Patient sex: M
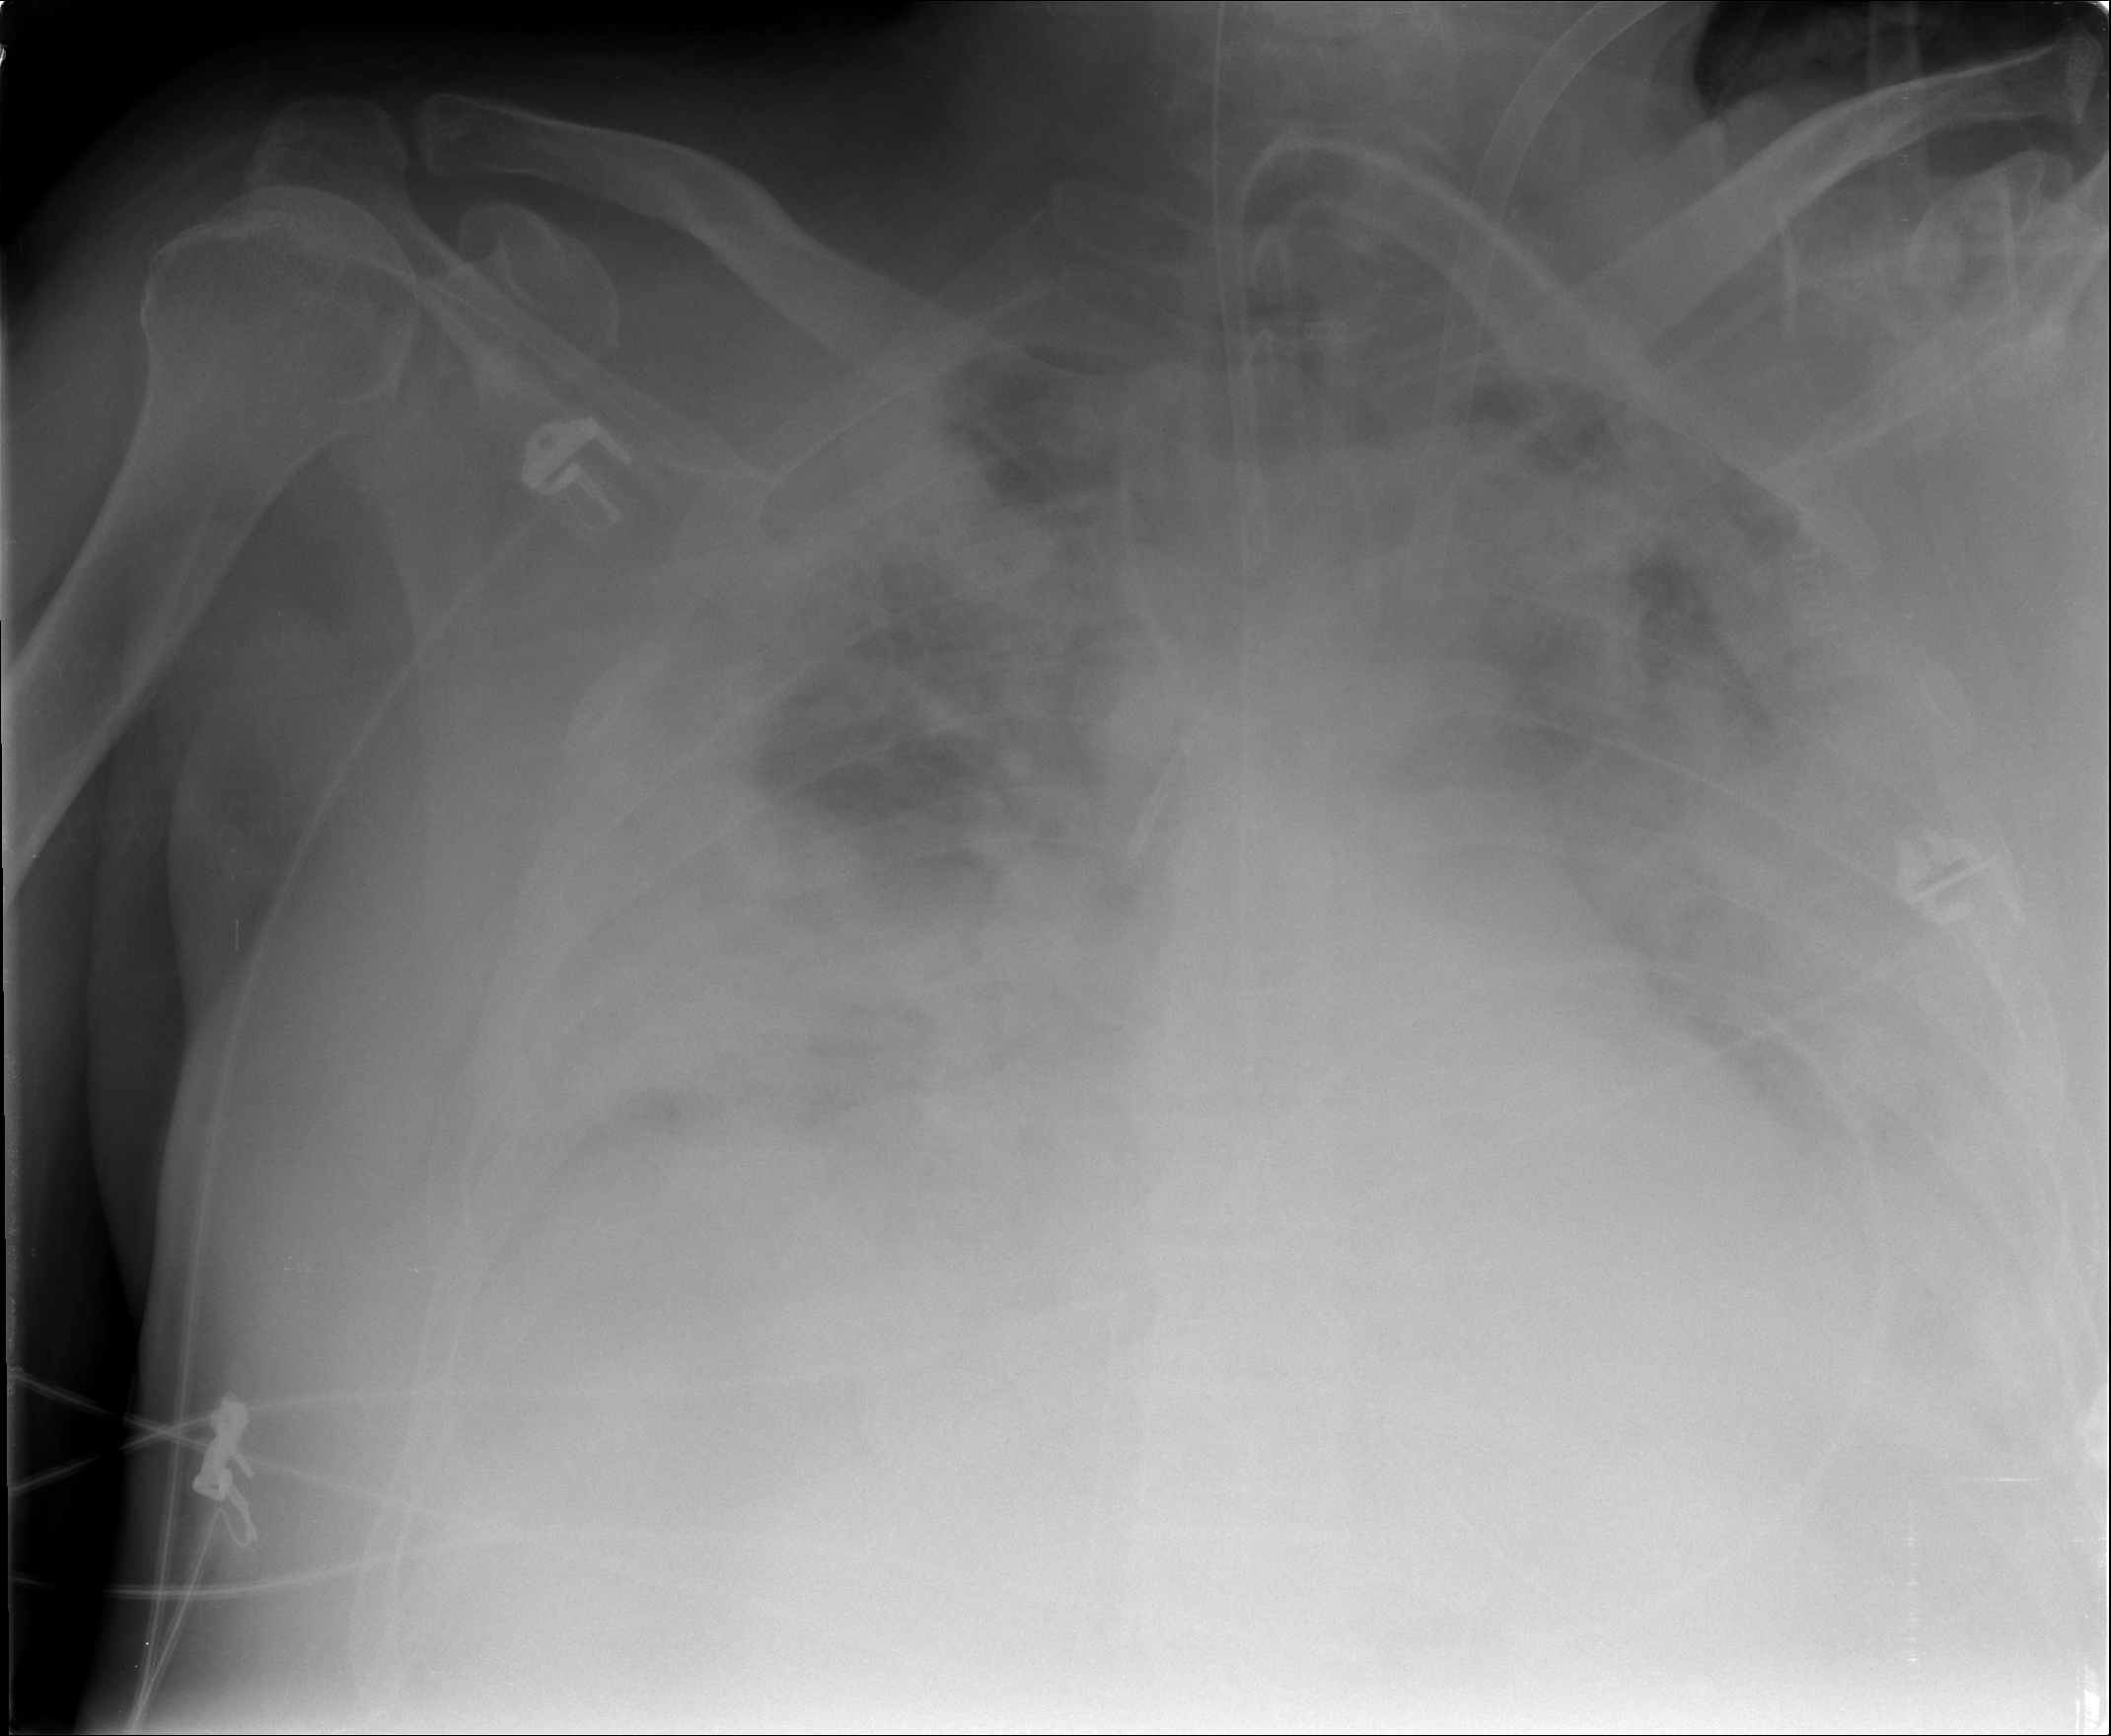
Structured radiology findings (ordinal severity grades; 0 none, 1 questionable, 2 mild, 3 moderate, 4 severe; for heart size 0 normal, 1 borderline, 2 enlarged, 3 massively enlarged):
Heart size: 0
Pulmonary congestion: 3
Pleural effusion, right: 2
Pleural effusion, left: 2
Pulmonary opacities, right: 4
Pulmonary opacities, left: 4
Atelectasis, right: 2
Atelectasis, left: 3